Question: Does anyone know how to Add CodeCommentStatement to CodeMemberProperty When Generate C# code with CodeDOM ?
I tried:
'''
var docStart = new CodeCommentStatement("<summary>", true);
var docContent = new CodeCommentStatement("The description of property", true);
var docEnd = new CodeCommentStatement("</summary>", true);
var property = new CodeMemberProperty {
Name = name,
HasGet = true,
Attributes = MemberAttributes.Public | MemberAttributes.Static,
Type = new CodeTypeReference(typeof(byte[]))
};
var documentation = new CodeCommentStatementCollection { docStart, docContent, docEnd}
property.Comments = new CodeCommentStatementCollection(documentation);
'''
But Comments property hasn't setter...

Is there a workaround?
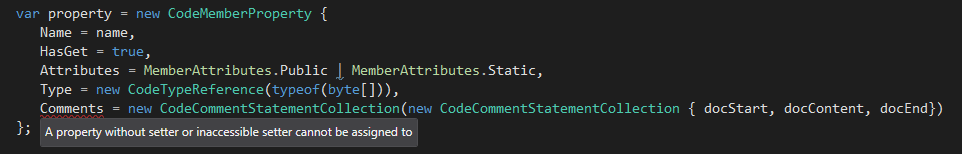
Answer: I'd propose to add the items to the existing 'CodeCommentStatementCollection' instead of creating a new one:
'''
CodeCommentStatement[] documentation = { docStart, docContent, docEnd}
property.Comments.AddRange(documentation);
'''
The collection provides the common methods for adding: <URL> for a CodeCommentStatementCollection.
As pointed out by in the comments, you can also assign the value when instantiating the object, e.g.
'''
var property = new CodeMemberProperty {
// Other initialization values
Comments = { docStart, docContent, docEnd } }
'''
In case you wonder why and how this works on a readonly property, see this <URL> and its answer.